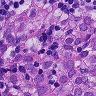
Metastatic tissue present: yes